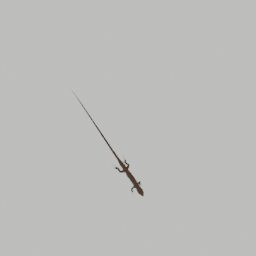
Label: animals